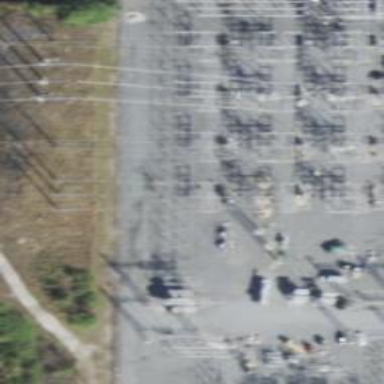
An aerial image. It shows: Switch for power supply.